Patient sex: M
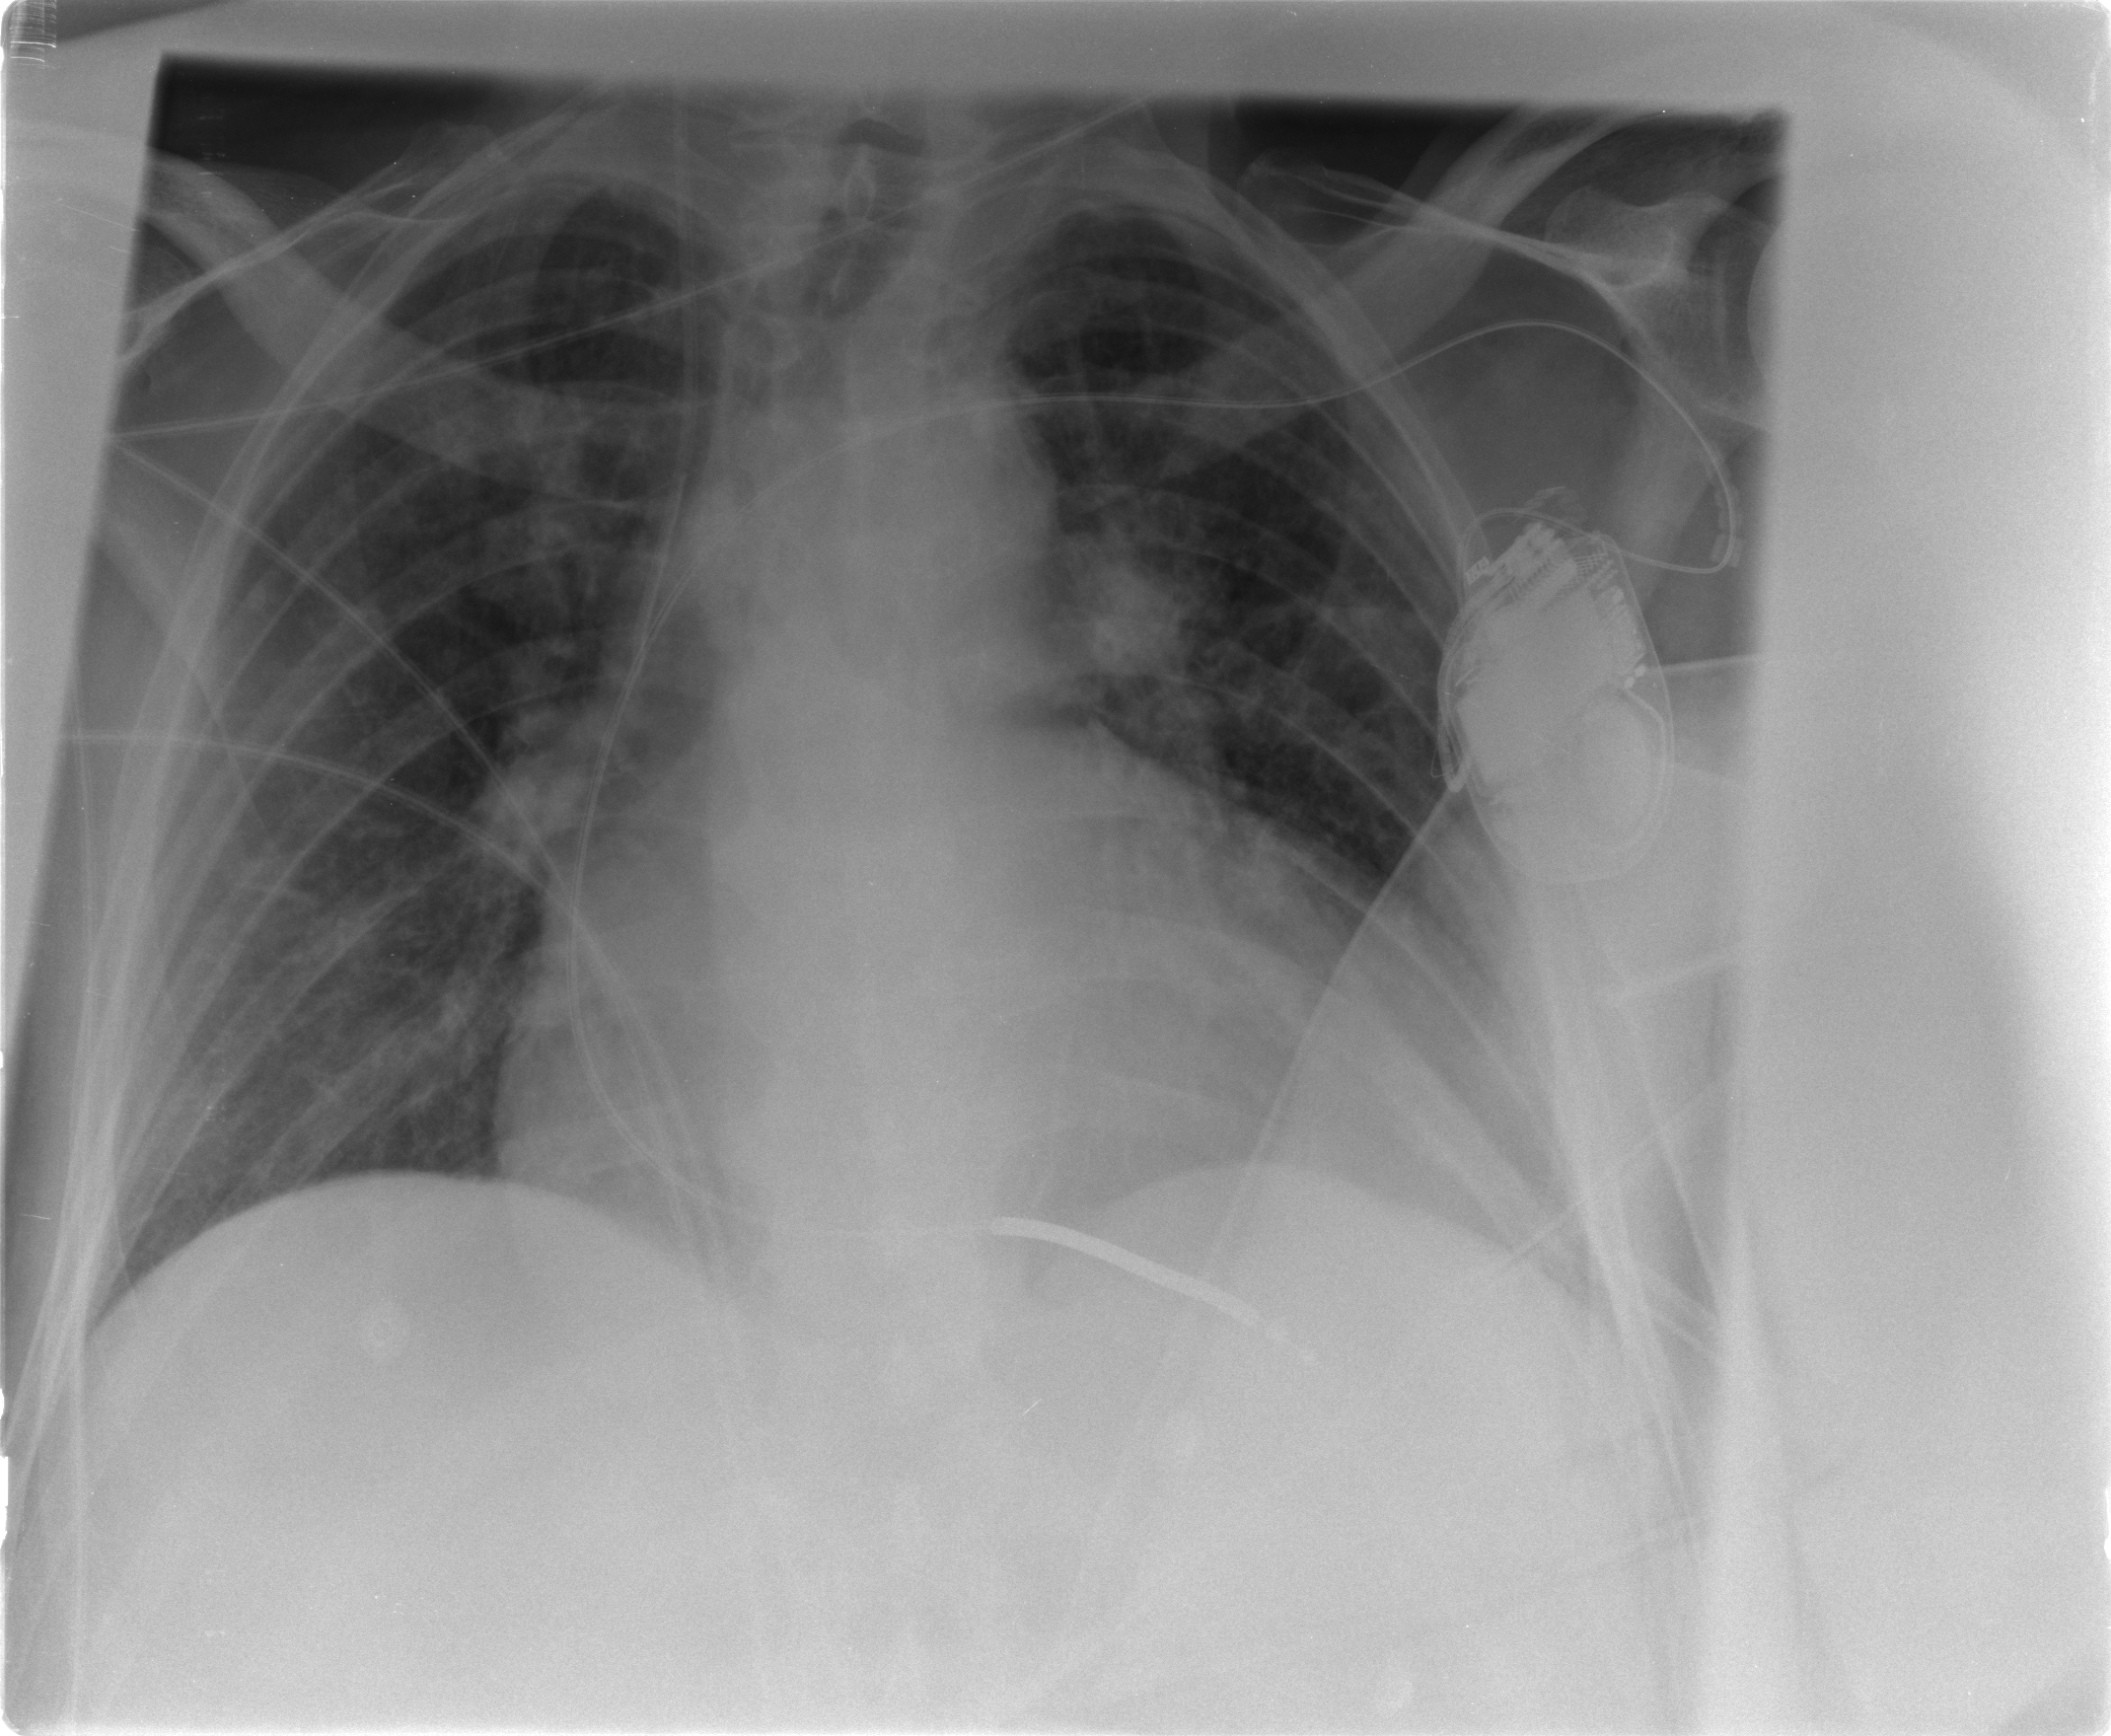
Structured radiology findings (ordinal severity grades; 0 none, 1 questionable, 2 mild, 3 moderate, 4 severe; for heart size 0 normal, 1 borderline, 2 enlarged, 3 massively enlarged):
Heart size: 3
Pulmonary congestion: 2
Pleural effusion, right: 0
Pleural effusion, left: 0
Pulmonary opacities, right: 0
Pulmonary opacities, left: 0
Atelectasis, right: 0
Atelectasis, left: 0